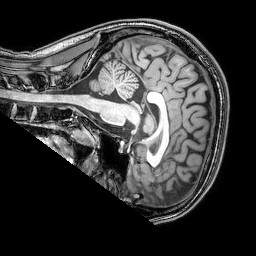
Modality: T1w
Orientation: sagittal
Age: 22
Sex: male